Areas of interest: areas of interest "Temple"
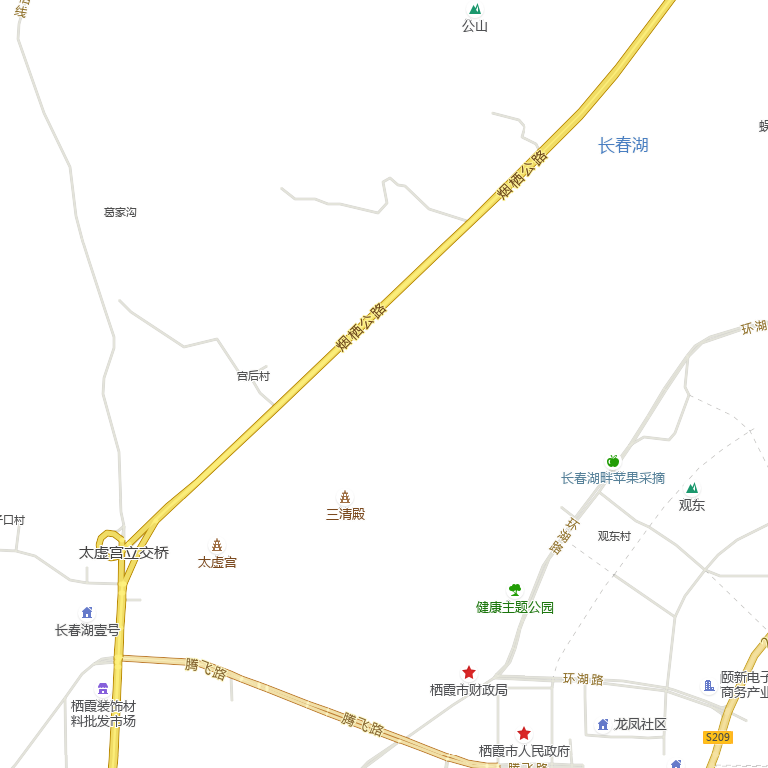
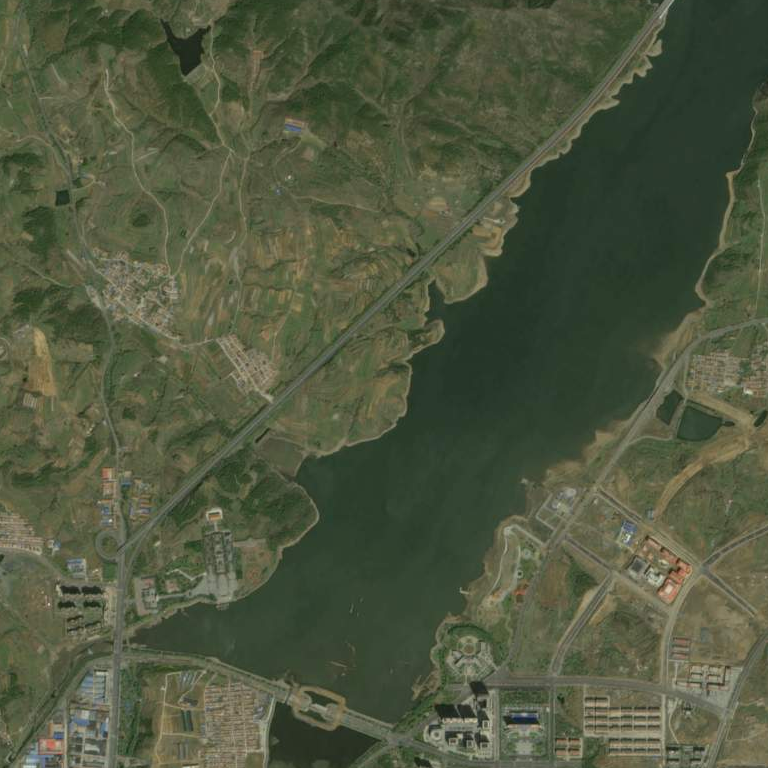